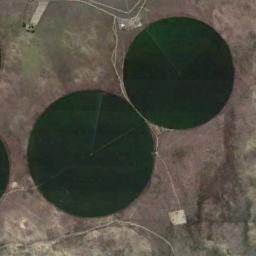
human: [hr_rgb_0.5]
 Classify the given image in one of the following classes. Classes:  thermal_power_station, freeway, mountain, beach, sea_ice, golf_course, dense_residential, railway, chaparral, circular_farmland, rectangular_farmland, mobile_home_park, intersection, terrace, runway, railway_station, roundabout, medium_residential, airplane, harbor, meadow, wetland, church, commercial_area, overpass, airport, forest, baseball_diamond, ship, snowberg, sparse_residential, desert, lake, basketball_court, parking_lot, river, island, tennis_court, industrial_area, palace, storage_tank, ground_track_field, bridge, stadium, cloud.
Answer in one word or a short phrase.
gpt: circular_farmland